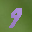
Label: 9